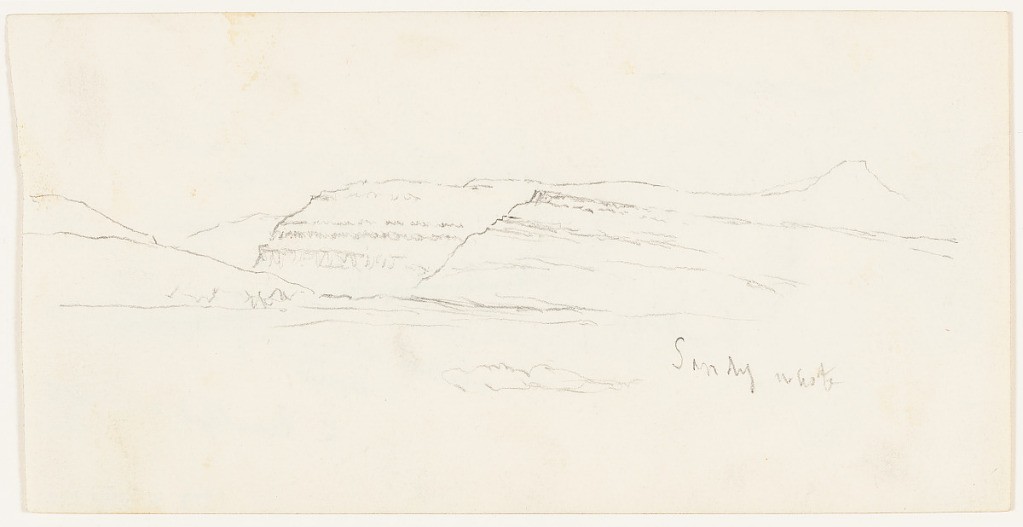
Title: Canyon and Cliffs, Palestine or Syria
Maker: Frederic Edwin Church, American, 1826–1900
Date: February or March 1868
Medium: Graphite on white wove paper; verso: graphite
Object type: Drawing
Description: Landscape sketch of cliffs and a canyon in the mountains near the present-day border of Israel and Jordan. Visible in middle distance at center, two cliffs--one in front of the other--are made up of multiple horizontal bands of rock strata. Canyon opening visible at center left. Tall, triangular mountain rises at right.

Verso: Two landscape studies showing views of a streaming running through a rugged landscape, at left, and at right (demarcated by a diagonal line), a scene of a winding stone ledge set within a barren and mountainous landscape is visible.